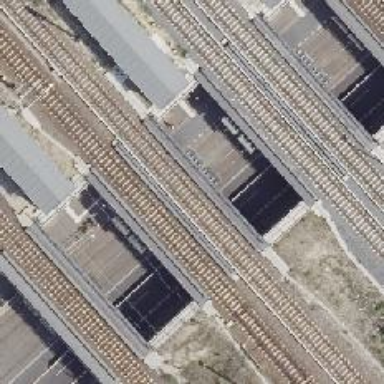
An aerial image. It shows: Electrified rail.